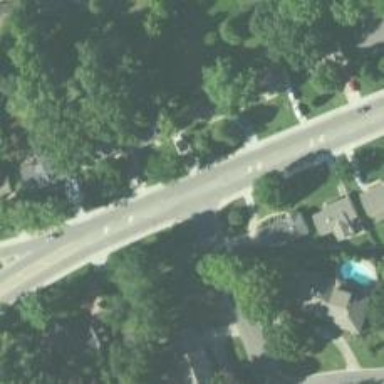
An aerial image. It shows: Tertiary road.